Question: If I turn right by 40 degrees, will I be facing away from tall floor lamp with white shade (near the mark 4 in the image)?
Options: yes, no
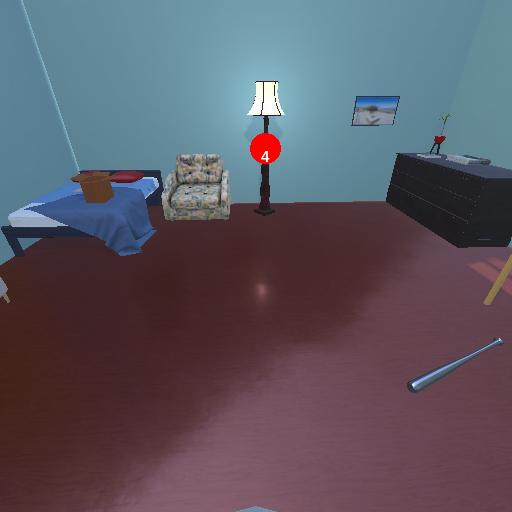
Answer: yes